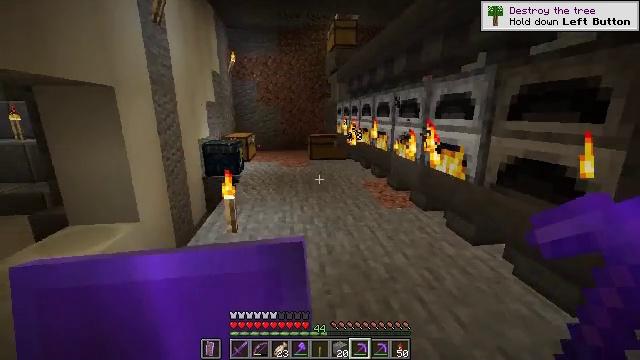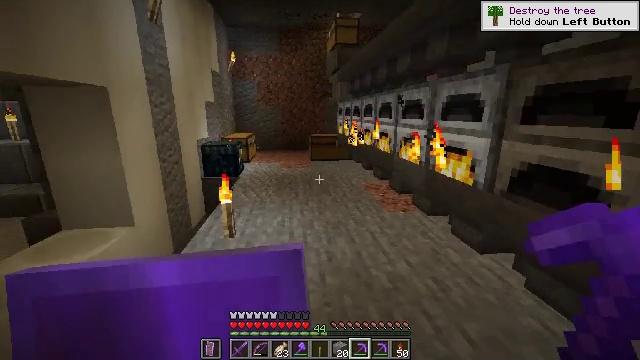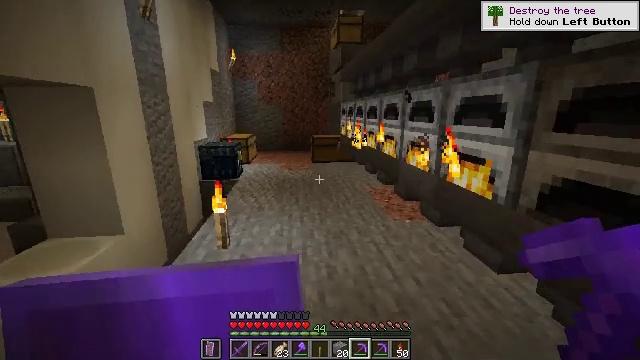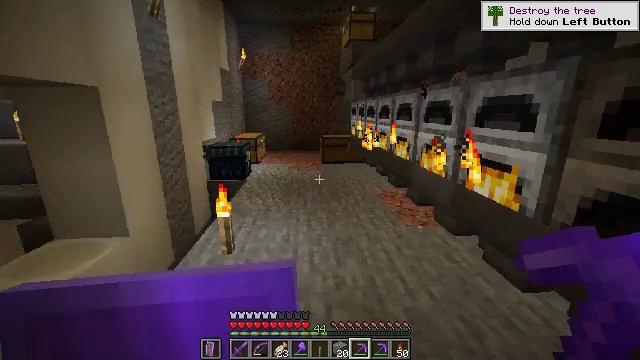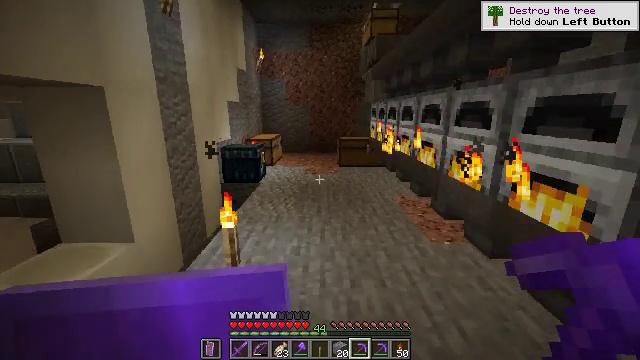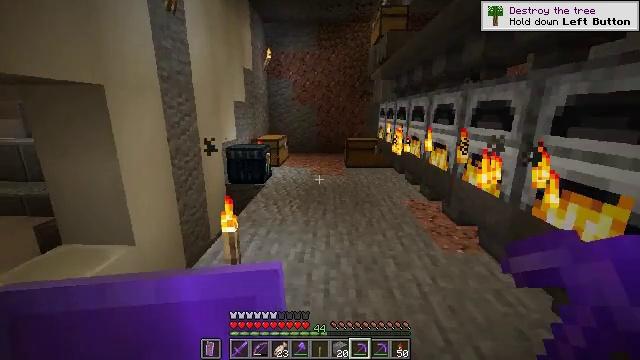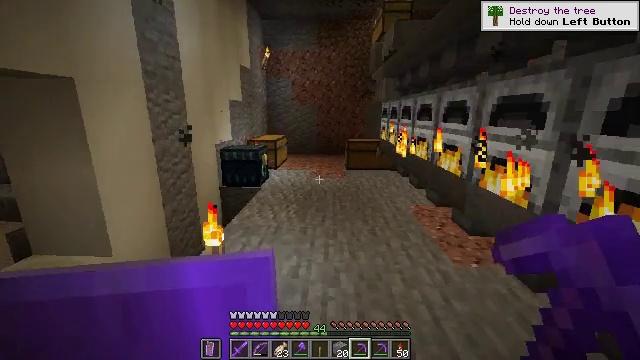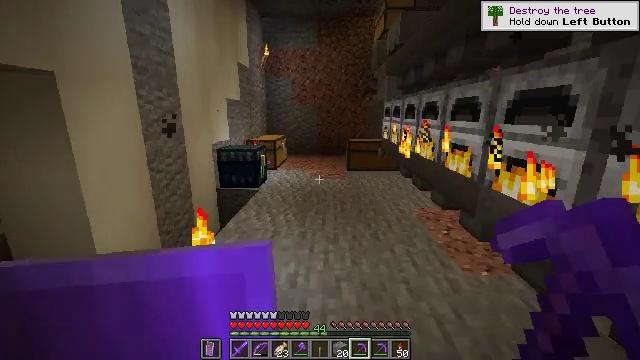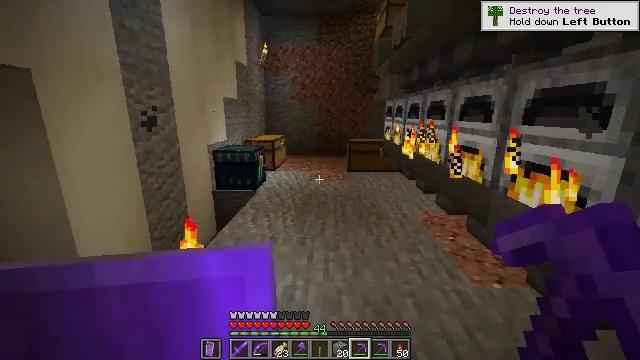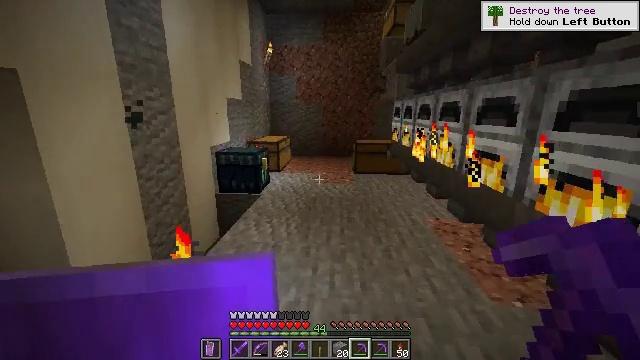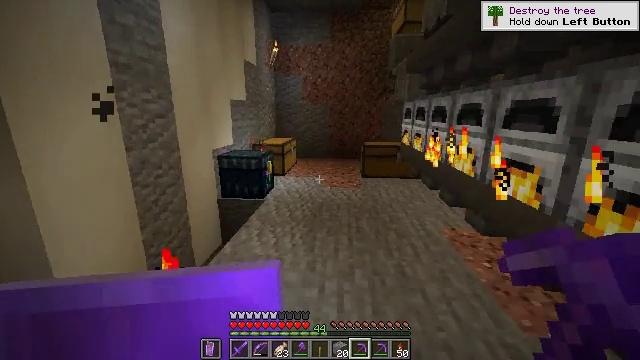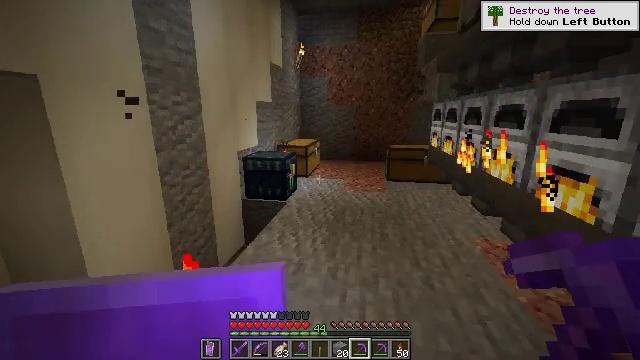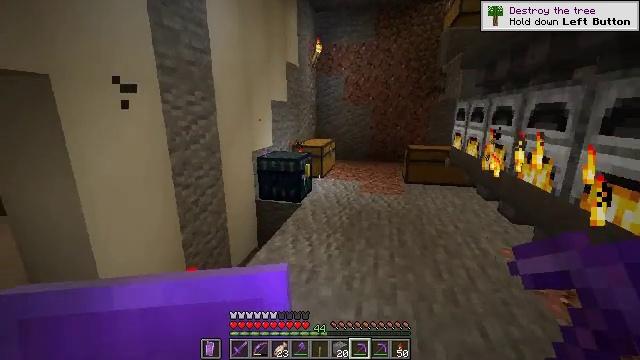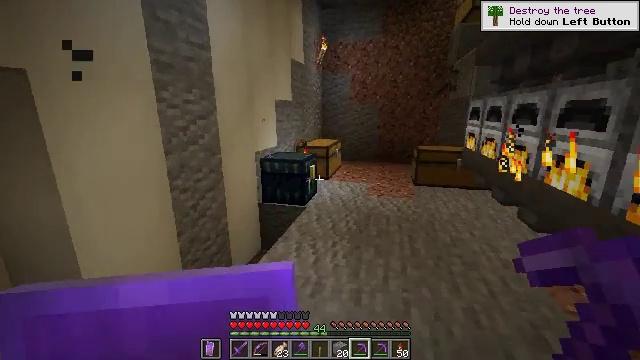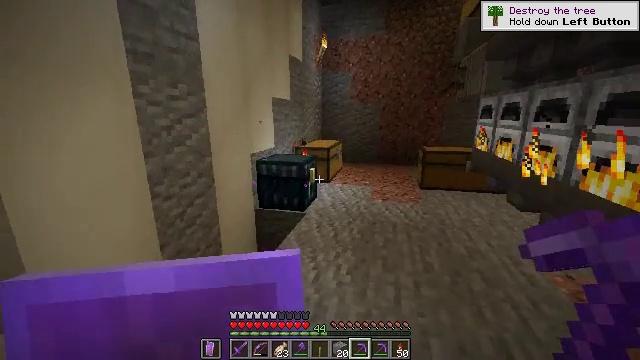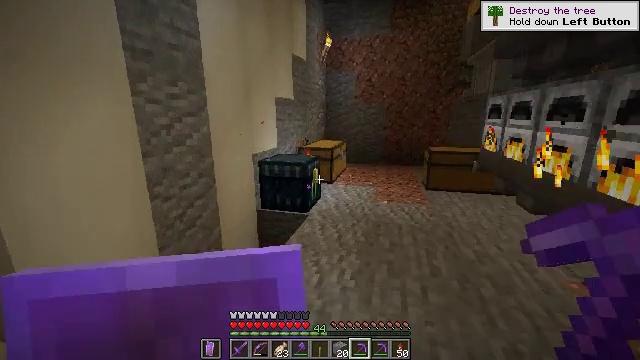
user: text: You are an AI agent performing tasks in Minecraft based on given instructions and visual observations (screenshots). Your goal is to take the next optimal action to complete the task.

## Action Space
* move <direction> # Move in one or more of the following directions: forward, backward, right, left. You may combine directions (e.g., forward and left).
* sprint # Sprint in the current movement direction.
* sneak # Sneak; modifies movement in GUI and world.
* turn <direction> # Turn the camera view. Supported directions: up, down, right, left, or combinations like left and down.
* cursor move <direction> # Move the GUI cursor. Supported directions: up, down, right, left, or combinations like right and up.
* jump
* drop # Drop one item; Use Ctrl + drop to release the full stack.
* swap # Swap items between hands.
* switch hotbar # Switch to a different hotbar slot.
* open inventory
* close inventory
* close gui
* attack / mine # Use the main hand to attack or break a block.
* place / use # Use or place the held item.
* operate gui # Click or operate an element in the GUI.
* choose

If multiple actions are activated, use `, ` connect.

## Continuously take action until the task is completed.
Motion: motion action
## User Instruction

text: craft item air
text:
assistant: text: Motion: move forward
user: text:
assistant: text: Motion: move forward
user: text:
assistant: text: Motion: move forward, turn left
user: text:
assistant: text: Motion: move forward, turn left
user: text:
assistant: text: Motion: move forward, turn left
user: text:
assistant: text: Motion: move forward
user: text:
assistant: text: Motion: move forward
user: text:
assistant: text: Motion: move forward
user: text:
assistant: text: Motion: move forward, turn left
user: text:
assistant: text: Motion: move forward, turn left
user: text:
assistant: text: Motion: move forward, turn left
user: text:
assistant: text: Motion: move forward, turn left
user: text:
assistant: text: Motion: move forward, turn left
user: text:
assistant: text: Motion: move forward
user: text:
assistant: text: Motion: move forward
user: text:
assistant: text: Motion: move forward, turn left
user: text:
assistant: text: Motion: move forward, turn left and down
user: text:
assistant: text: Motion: move forward, turn left and down
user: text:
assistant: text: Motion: move forward, turn left
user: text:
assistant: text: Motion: move forward, turn left and up
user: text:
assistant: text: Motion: move forward
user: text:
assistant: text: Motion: move forward
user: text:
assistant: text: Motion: move forward, turn left
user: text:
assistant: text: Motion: move forward and move left, turn left
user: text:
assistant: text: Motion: move forward and move left
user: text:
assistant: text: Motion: move forward and move left
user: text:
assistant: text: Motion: move forward and move left
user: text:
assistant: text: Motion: move forward and move left, turn right
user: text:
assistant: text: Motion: move forward, turn right
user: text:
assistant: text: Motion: move forward, turn right